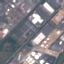
Land use / land cover: Industrial